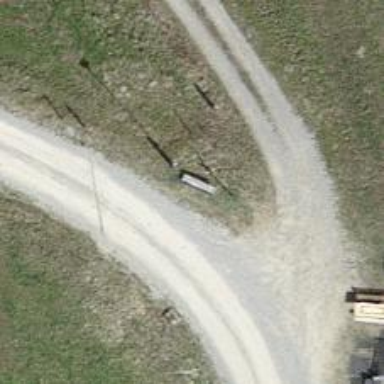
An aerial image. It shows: Bench for seating.